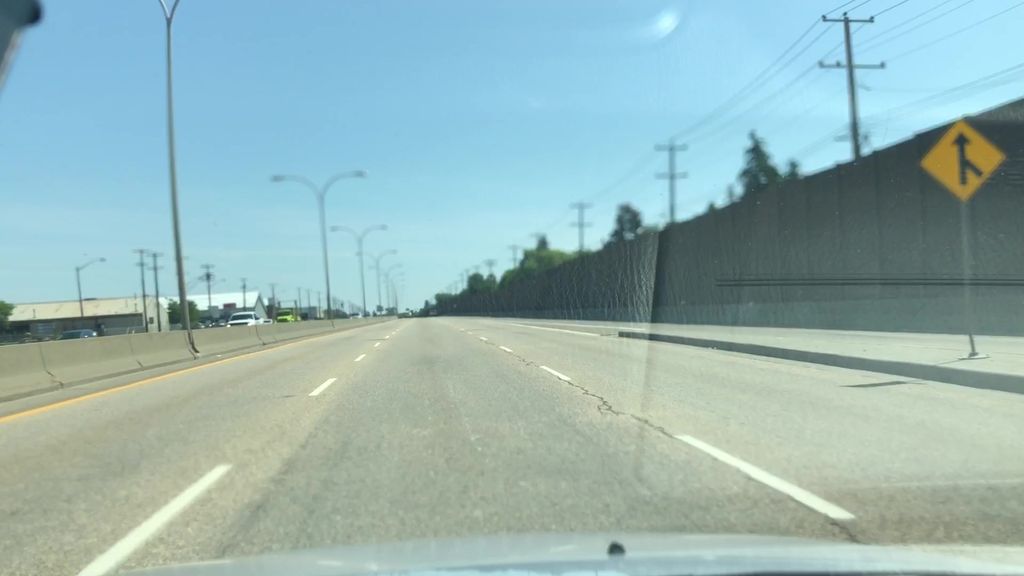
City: edmonton